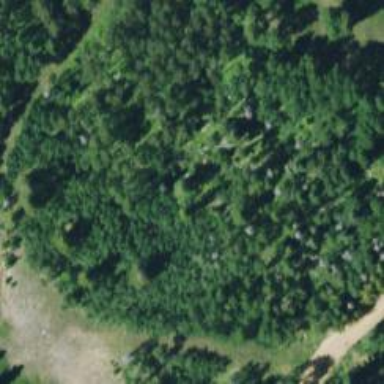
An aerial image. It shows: Woodland consisting mainly of needle-leaved trees.